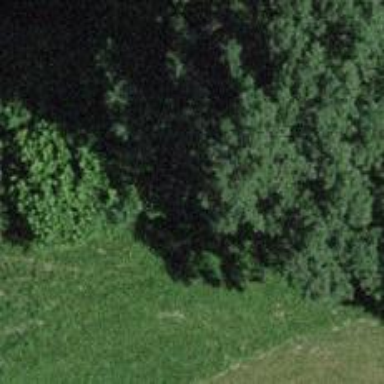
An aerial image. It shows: Hedge barrier.